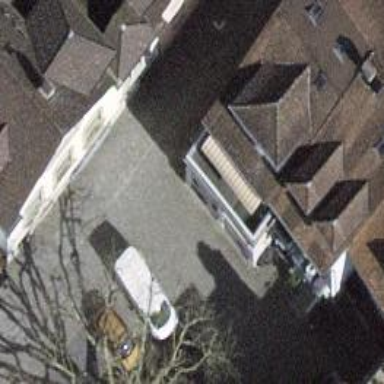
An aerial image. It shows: Cobblestone living street.